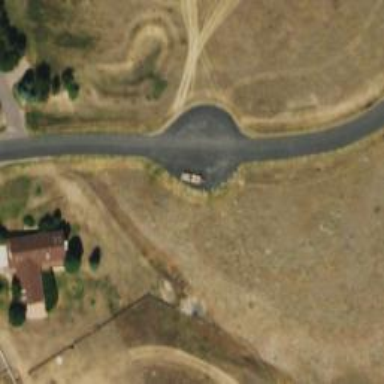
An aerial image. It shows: Turning circle on the road.